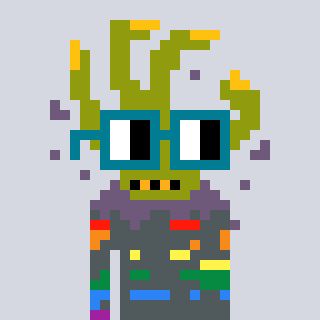
a pixel art character with square dark green glasses, a zombie-hand-shaped head and a gold-colored body on a cool background